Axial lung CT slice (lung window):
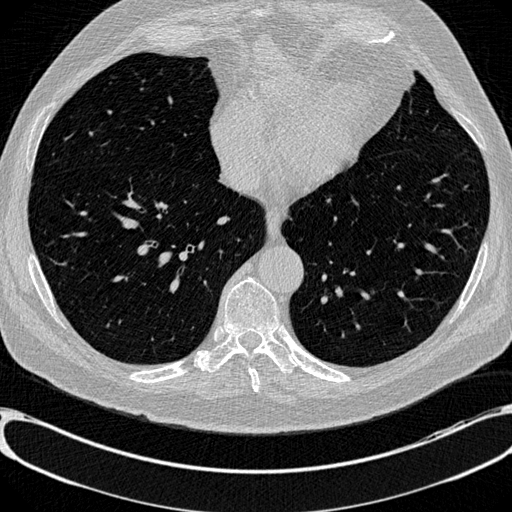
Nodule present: no